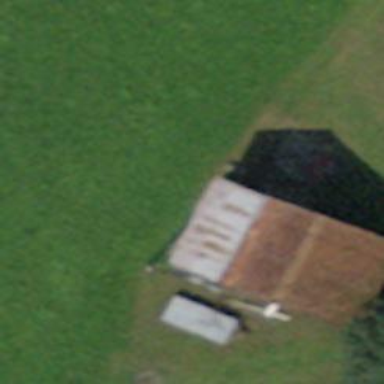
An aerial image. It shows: Barn.